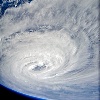
Label: cloud